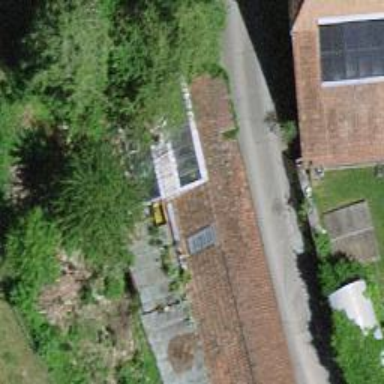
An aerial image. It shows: Barn.